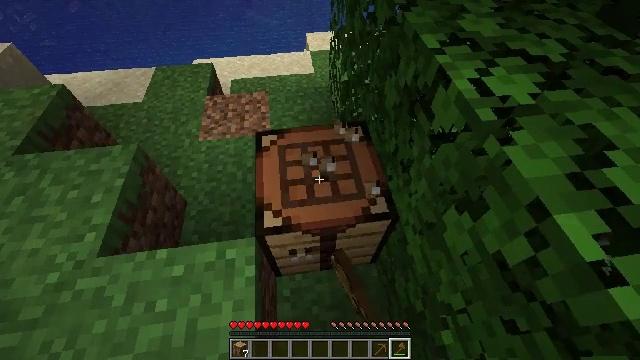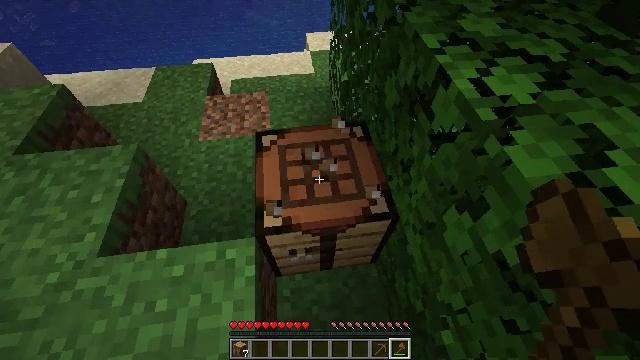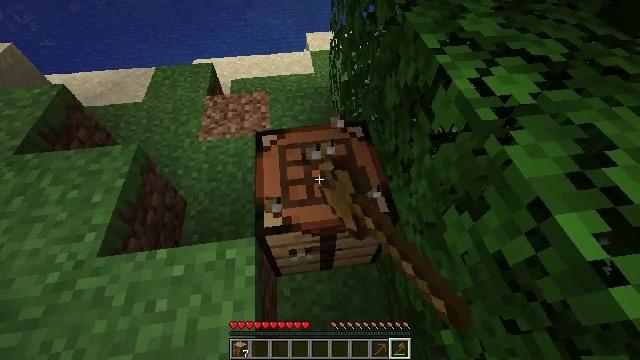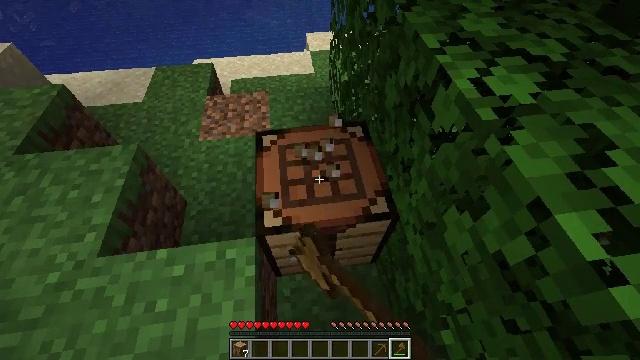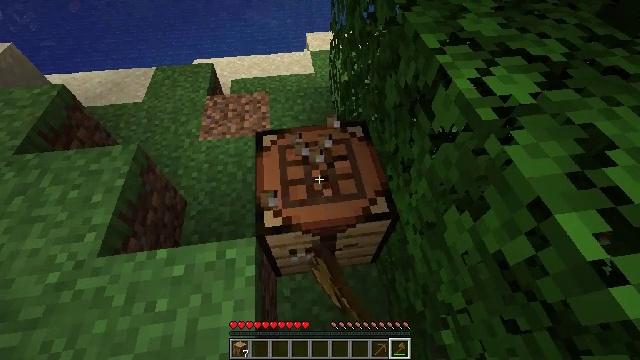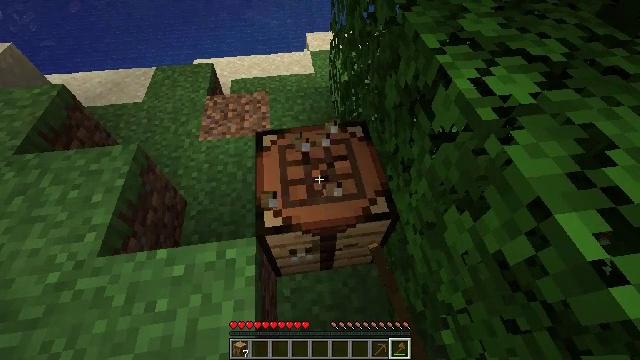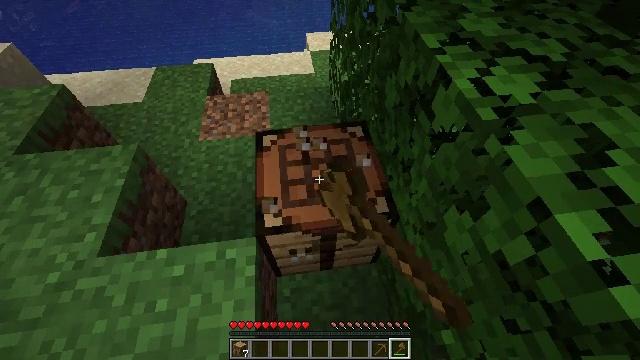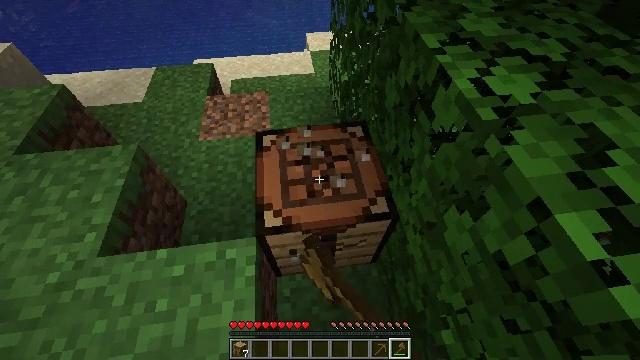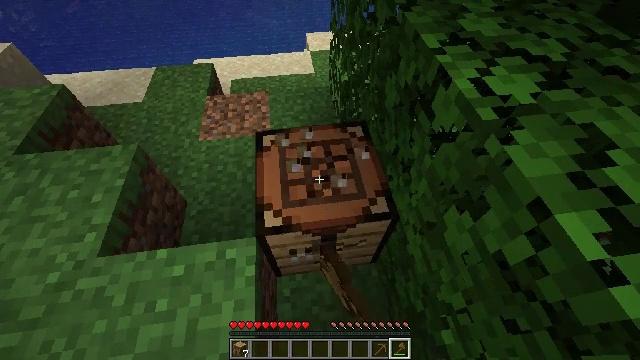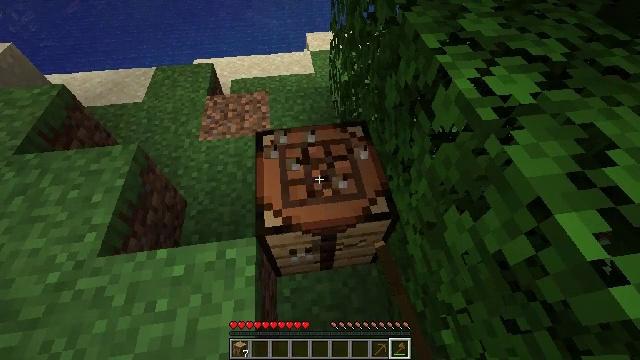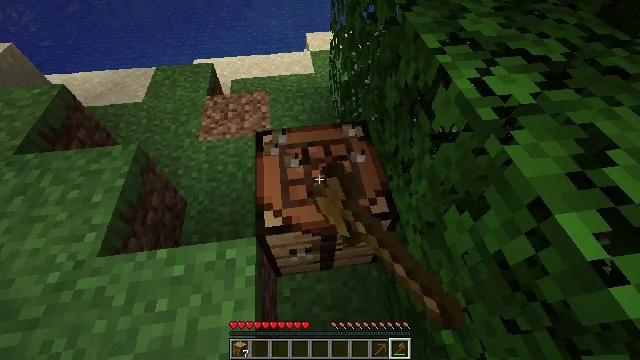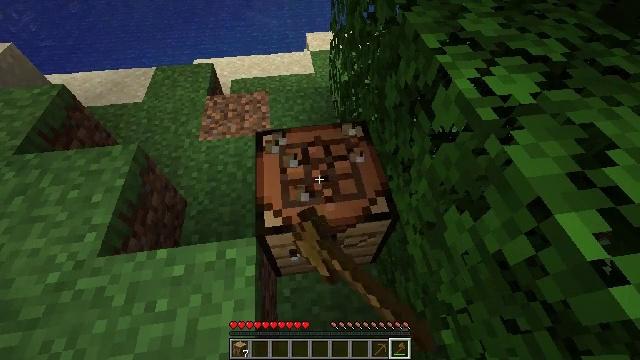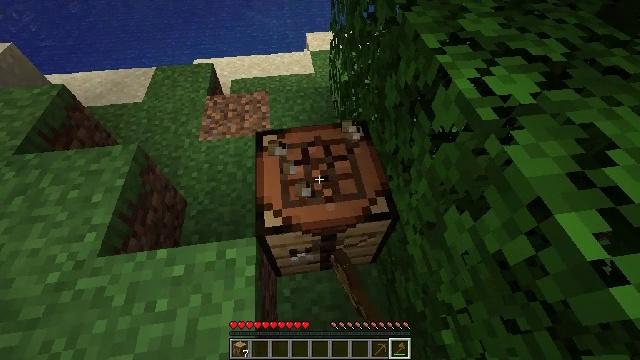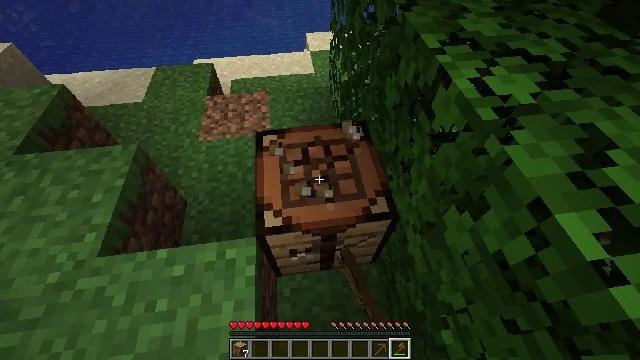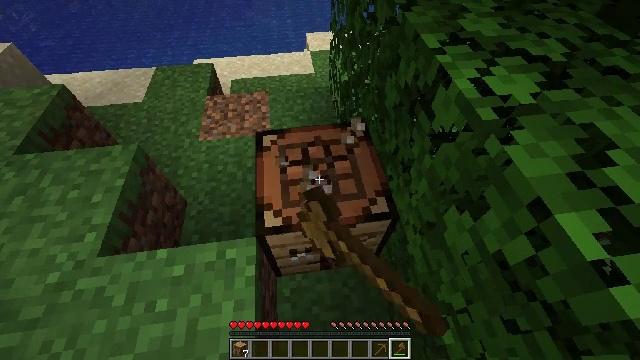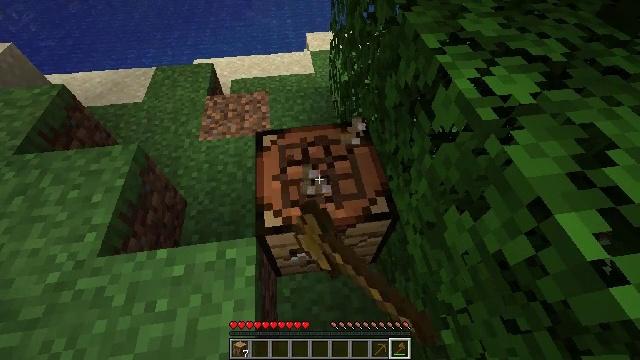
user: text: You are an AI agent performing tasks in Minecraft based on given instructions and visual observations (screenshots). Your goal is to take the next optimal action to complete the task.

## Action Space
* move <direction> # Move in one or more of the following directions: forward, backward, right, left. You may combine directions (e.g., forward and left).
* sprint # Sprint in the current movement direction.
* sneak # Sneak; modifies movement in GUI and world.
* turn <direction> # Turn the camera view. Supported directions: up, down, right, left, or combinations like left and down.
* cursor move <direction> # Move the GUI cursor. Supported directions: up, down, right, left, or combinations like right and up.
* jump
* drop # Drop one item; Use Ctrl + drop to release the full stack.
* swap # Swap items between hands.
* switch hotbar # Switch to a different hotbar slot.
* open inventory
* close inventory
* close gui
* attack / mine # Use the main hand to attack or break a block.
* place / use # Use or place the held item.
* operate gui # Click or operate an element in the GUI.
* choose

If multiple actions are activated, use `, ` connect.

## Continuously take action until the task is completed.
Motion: motion action
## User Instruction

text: Attack the crafting table to break it.
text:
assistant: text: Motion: attack / mine
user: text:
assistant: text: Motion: attack / mine
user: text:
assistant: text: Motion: attack / mine
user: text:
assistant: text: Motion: attack / mine
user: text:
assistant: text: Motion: attack / mine
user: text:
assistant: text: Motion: attack / mine
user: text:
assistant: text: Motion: attack / mine
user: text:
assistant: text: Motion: attack / mine
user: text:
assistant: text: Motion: attack / mine
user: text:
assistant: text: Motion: attack / mine
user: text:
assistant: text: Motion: attack / mine
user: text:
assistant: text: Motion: attack / mine
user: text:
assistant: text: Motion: attack / mine
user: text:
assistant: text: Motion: attack / mine
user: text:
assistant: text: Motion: attack / mine
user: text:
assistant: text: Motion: attack / mine
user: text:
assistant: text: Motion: attack / mine
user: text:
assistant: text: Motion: attack / mine
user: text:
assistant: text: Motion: attack / mine
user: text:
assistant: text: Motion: attack / mine
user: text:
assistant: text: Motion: attack / mine
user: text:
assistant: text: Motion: attack / mine
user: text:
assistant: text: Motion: attack / mine
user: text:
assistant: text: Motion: attack / mine
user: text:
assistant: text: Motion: attack / mine
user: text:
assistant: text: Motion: attack / mine
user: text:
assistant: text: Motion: attack / mine
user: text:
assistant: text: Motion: attack / mine
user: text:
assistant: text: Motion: attack / mine
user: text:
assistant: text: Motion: attack / mine